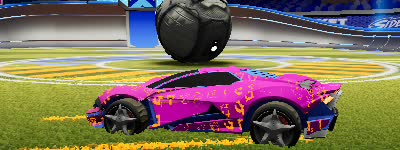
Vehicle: werewolf